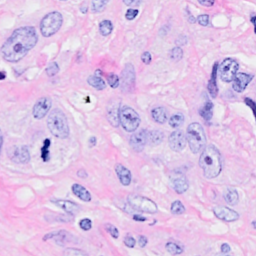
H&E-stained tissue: Breast